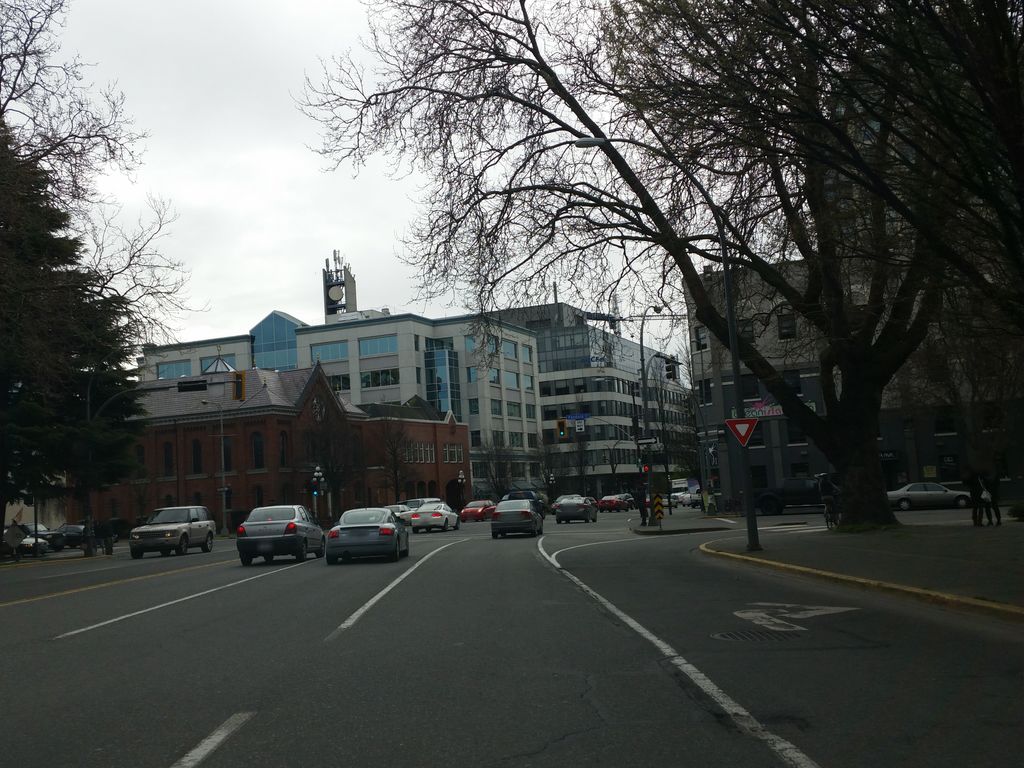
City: victoria